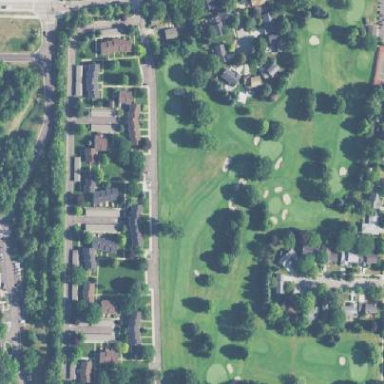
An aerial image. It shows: Golf course surrounded by greenery.